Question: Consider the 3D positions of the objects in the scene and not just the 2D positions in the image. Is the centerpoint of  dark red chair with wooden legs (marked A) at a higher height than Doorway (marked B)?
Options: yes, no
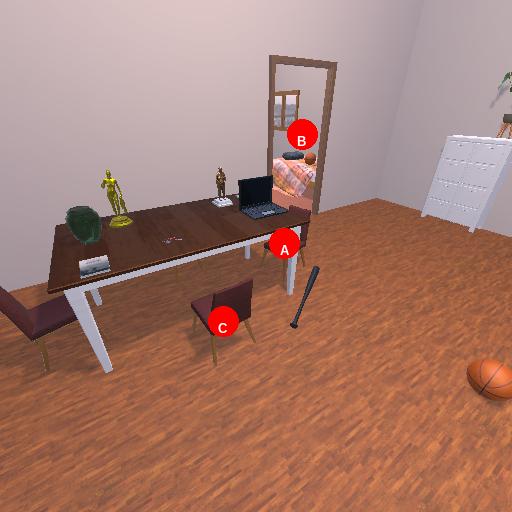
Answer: yes